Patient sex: F
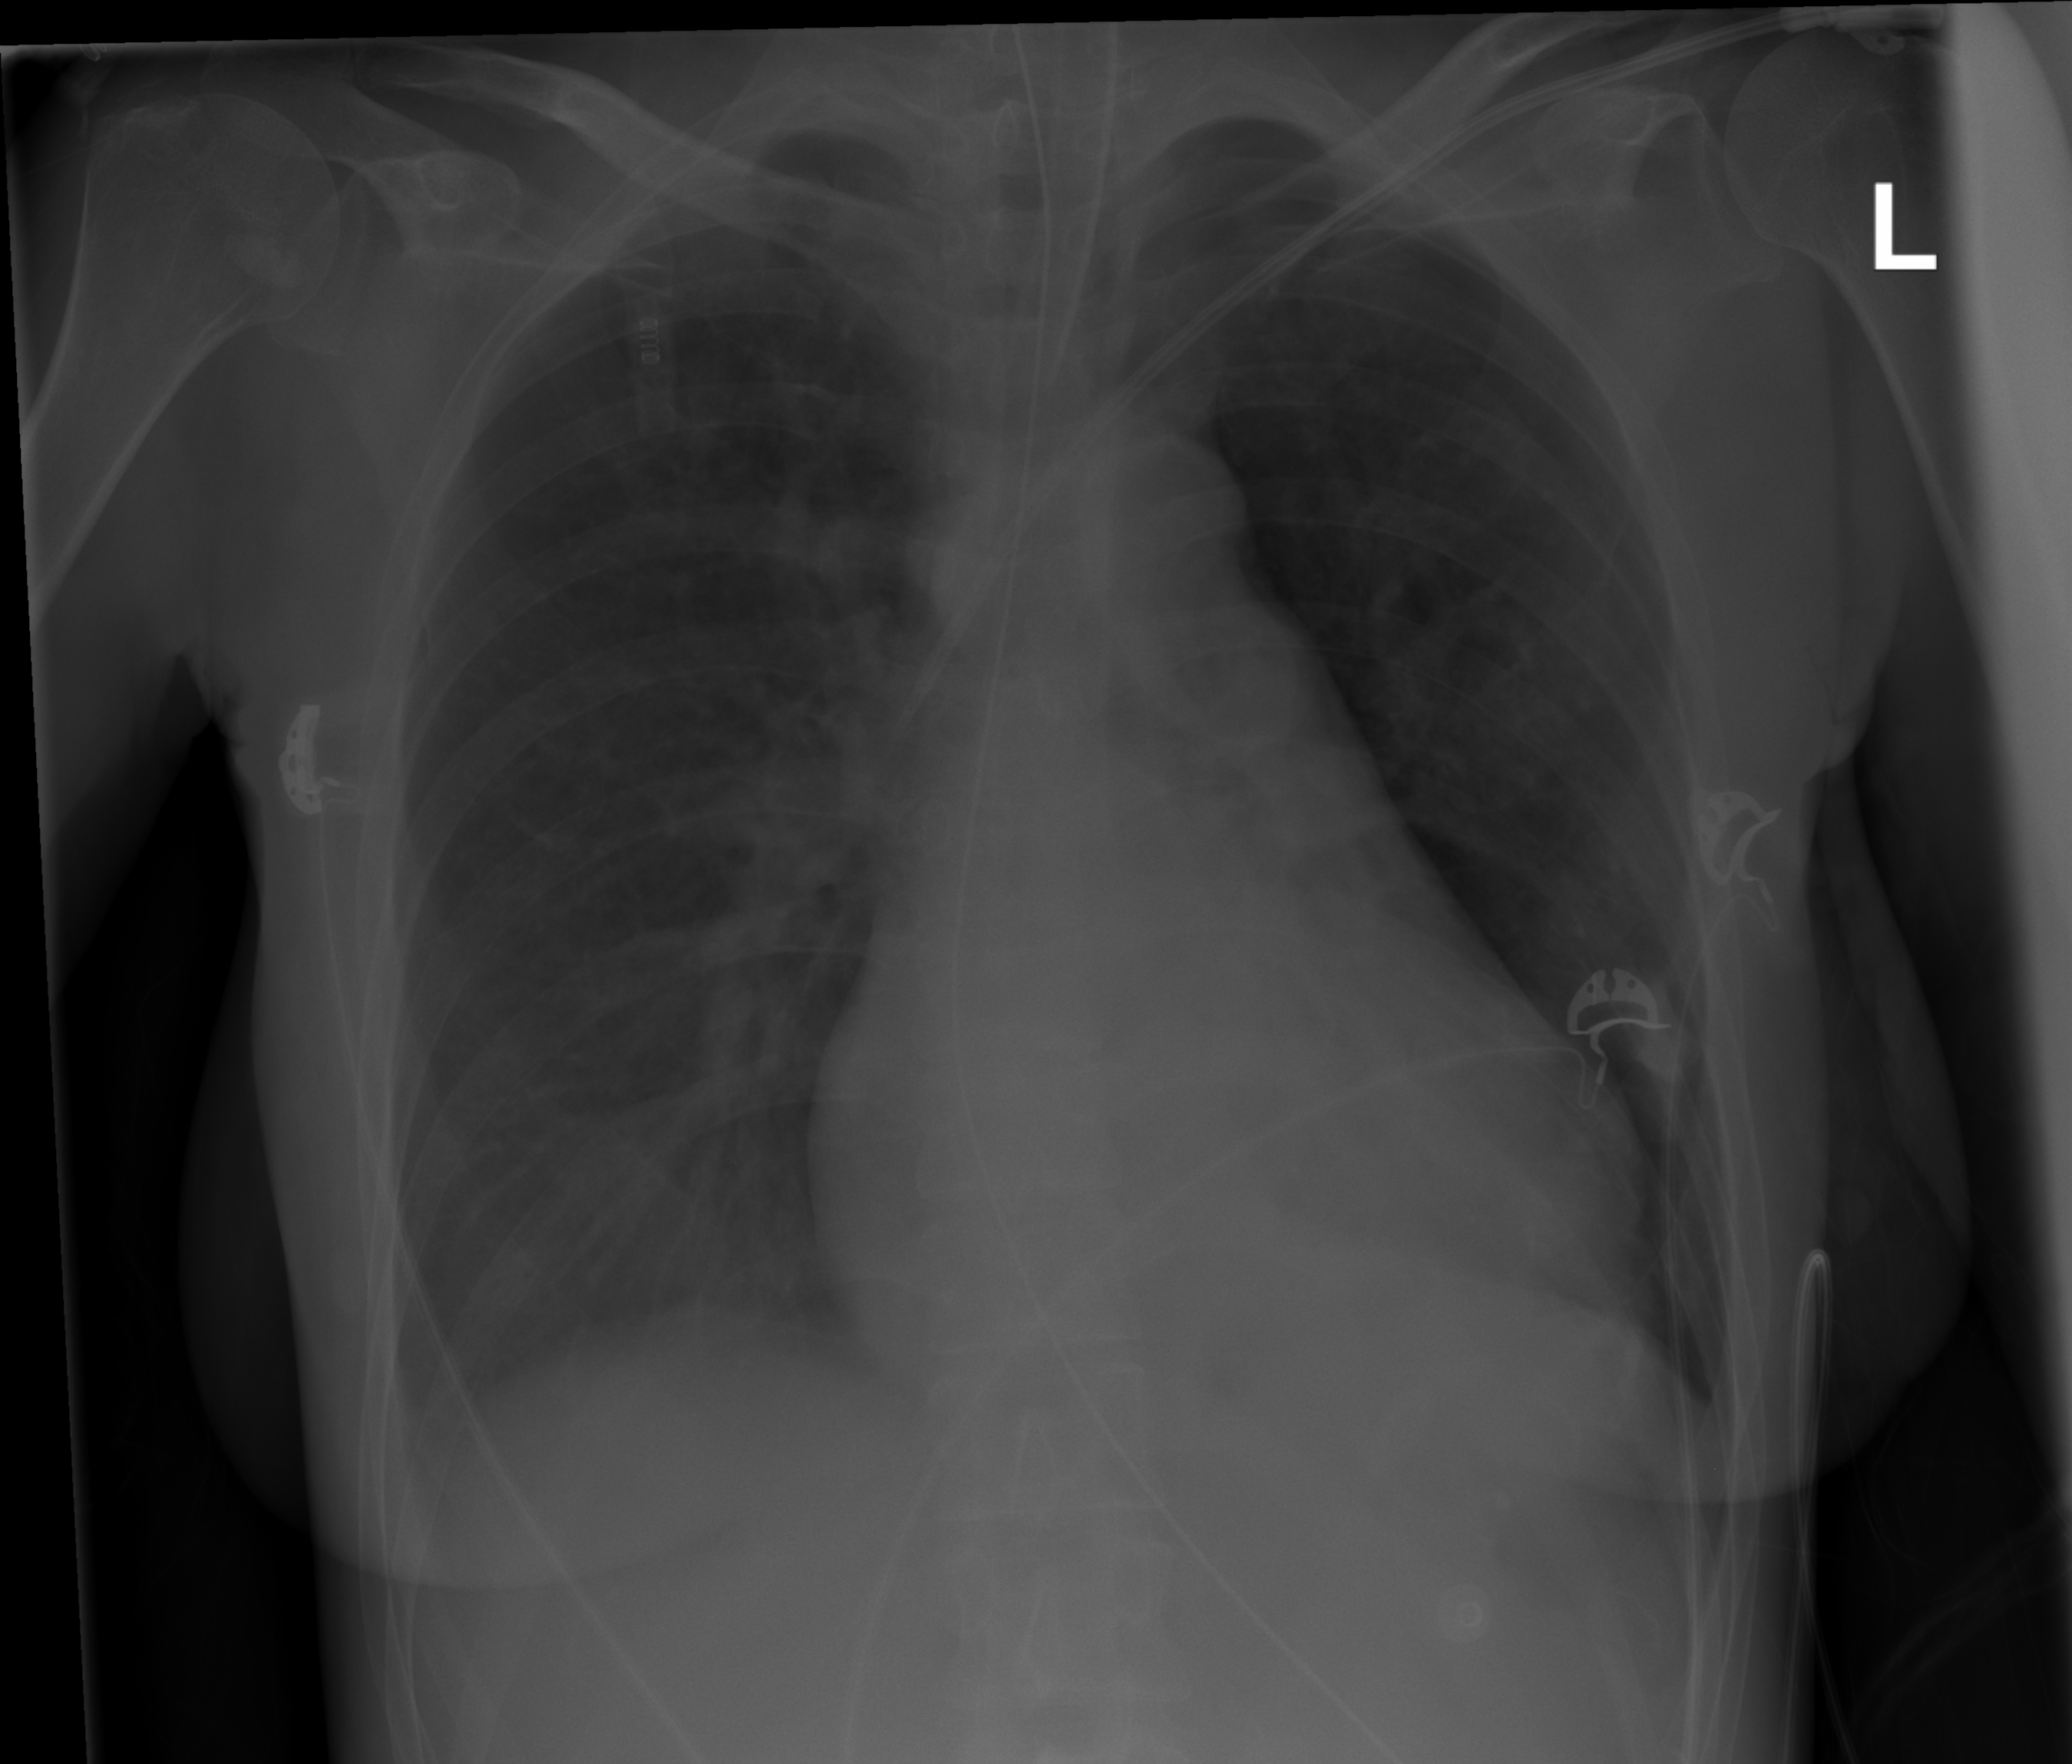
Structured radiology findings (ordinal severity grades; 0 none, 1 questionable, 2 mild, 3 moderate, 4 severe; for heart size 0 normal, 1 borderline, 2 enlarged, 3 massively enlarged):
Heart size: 2
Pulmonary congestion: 1
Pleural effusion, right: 1
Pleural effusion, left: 0
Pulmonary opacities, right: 0
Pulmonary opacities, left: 0
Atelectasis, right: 1
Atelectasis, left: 2